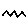
Label: zigzag